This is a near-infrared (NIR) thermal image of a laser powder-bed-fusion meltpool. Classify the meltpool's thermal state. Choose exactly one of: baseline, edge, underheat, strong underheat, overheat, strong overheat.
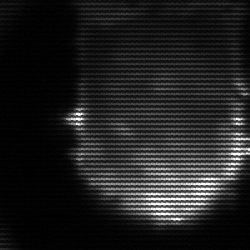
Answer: baseline